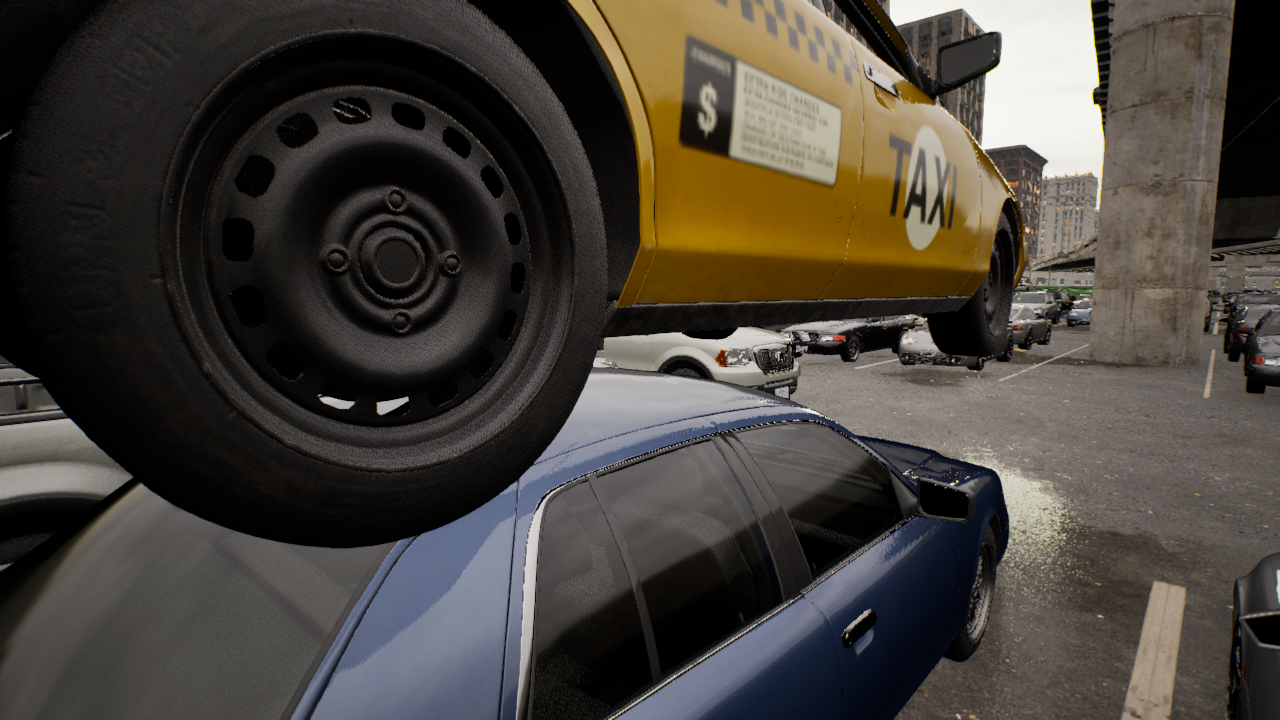
Venue: arterial
Lighting: golden hour
Vehicle rig: pickup